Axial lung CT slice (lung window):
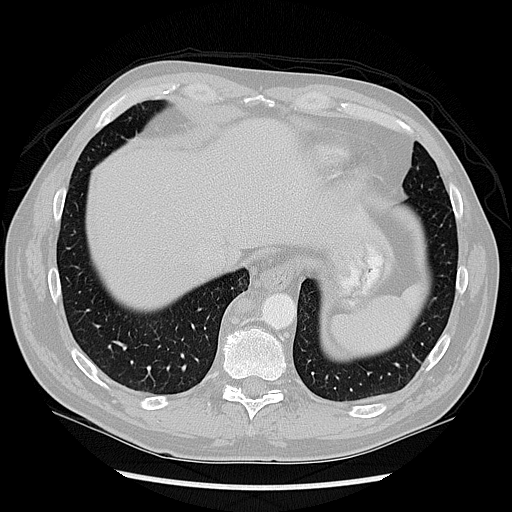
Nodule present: no